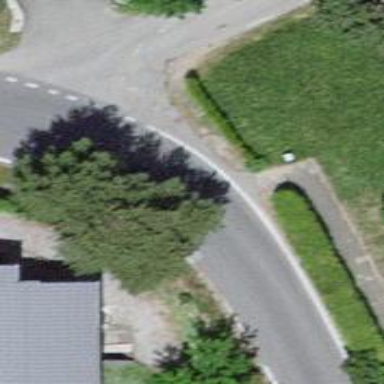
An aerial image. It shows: Unclassified road with asphalt surface.